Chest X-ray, PA view. Patient: 48 years old, sex M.
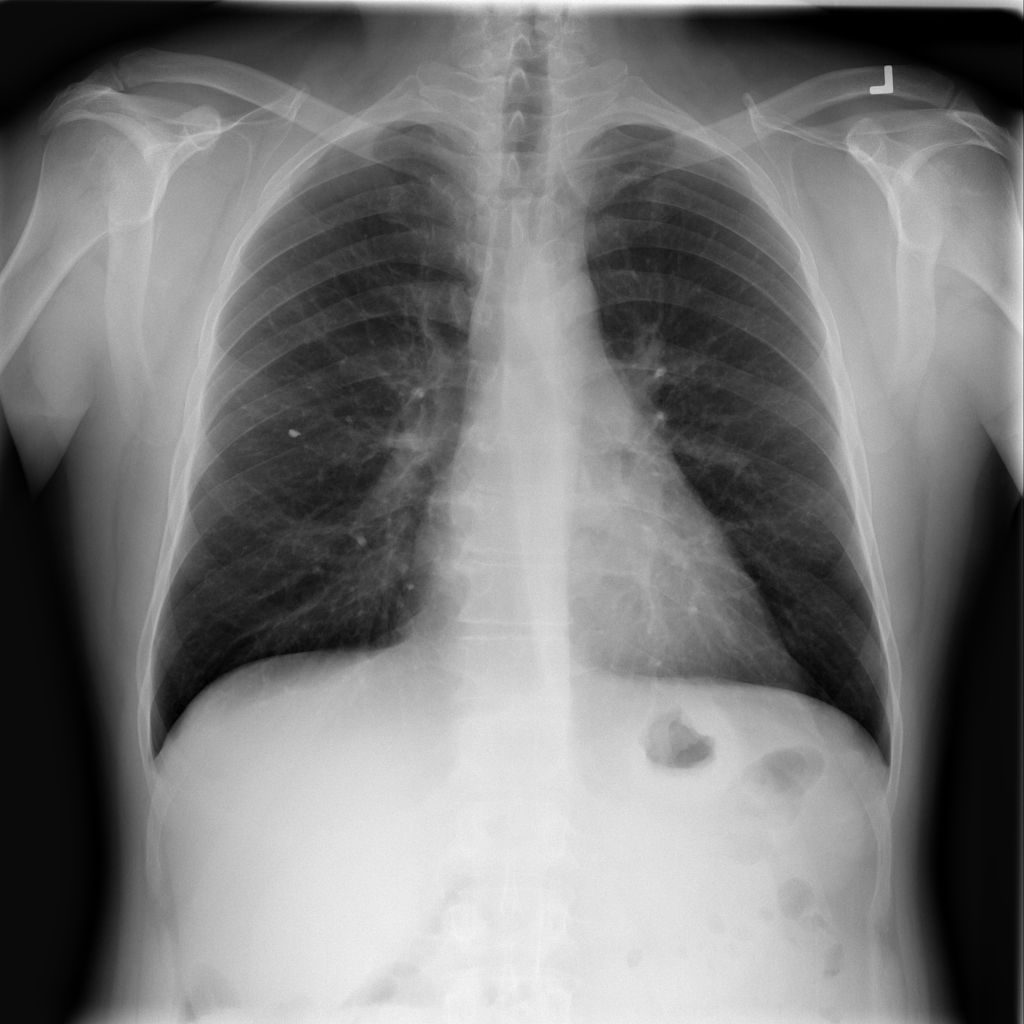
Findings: No Finding